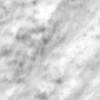
Label: no_change